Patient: sex M, age 61
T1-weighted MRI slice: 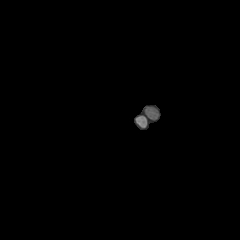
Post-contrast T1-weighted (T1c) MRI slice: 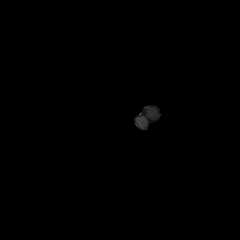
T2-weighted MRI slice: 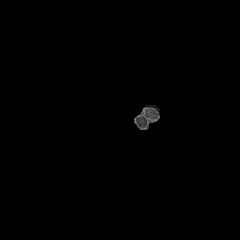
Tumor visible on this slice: no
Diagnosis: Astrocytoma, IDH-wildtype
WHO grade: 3